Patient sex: M
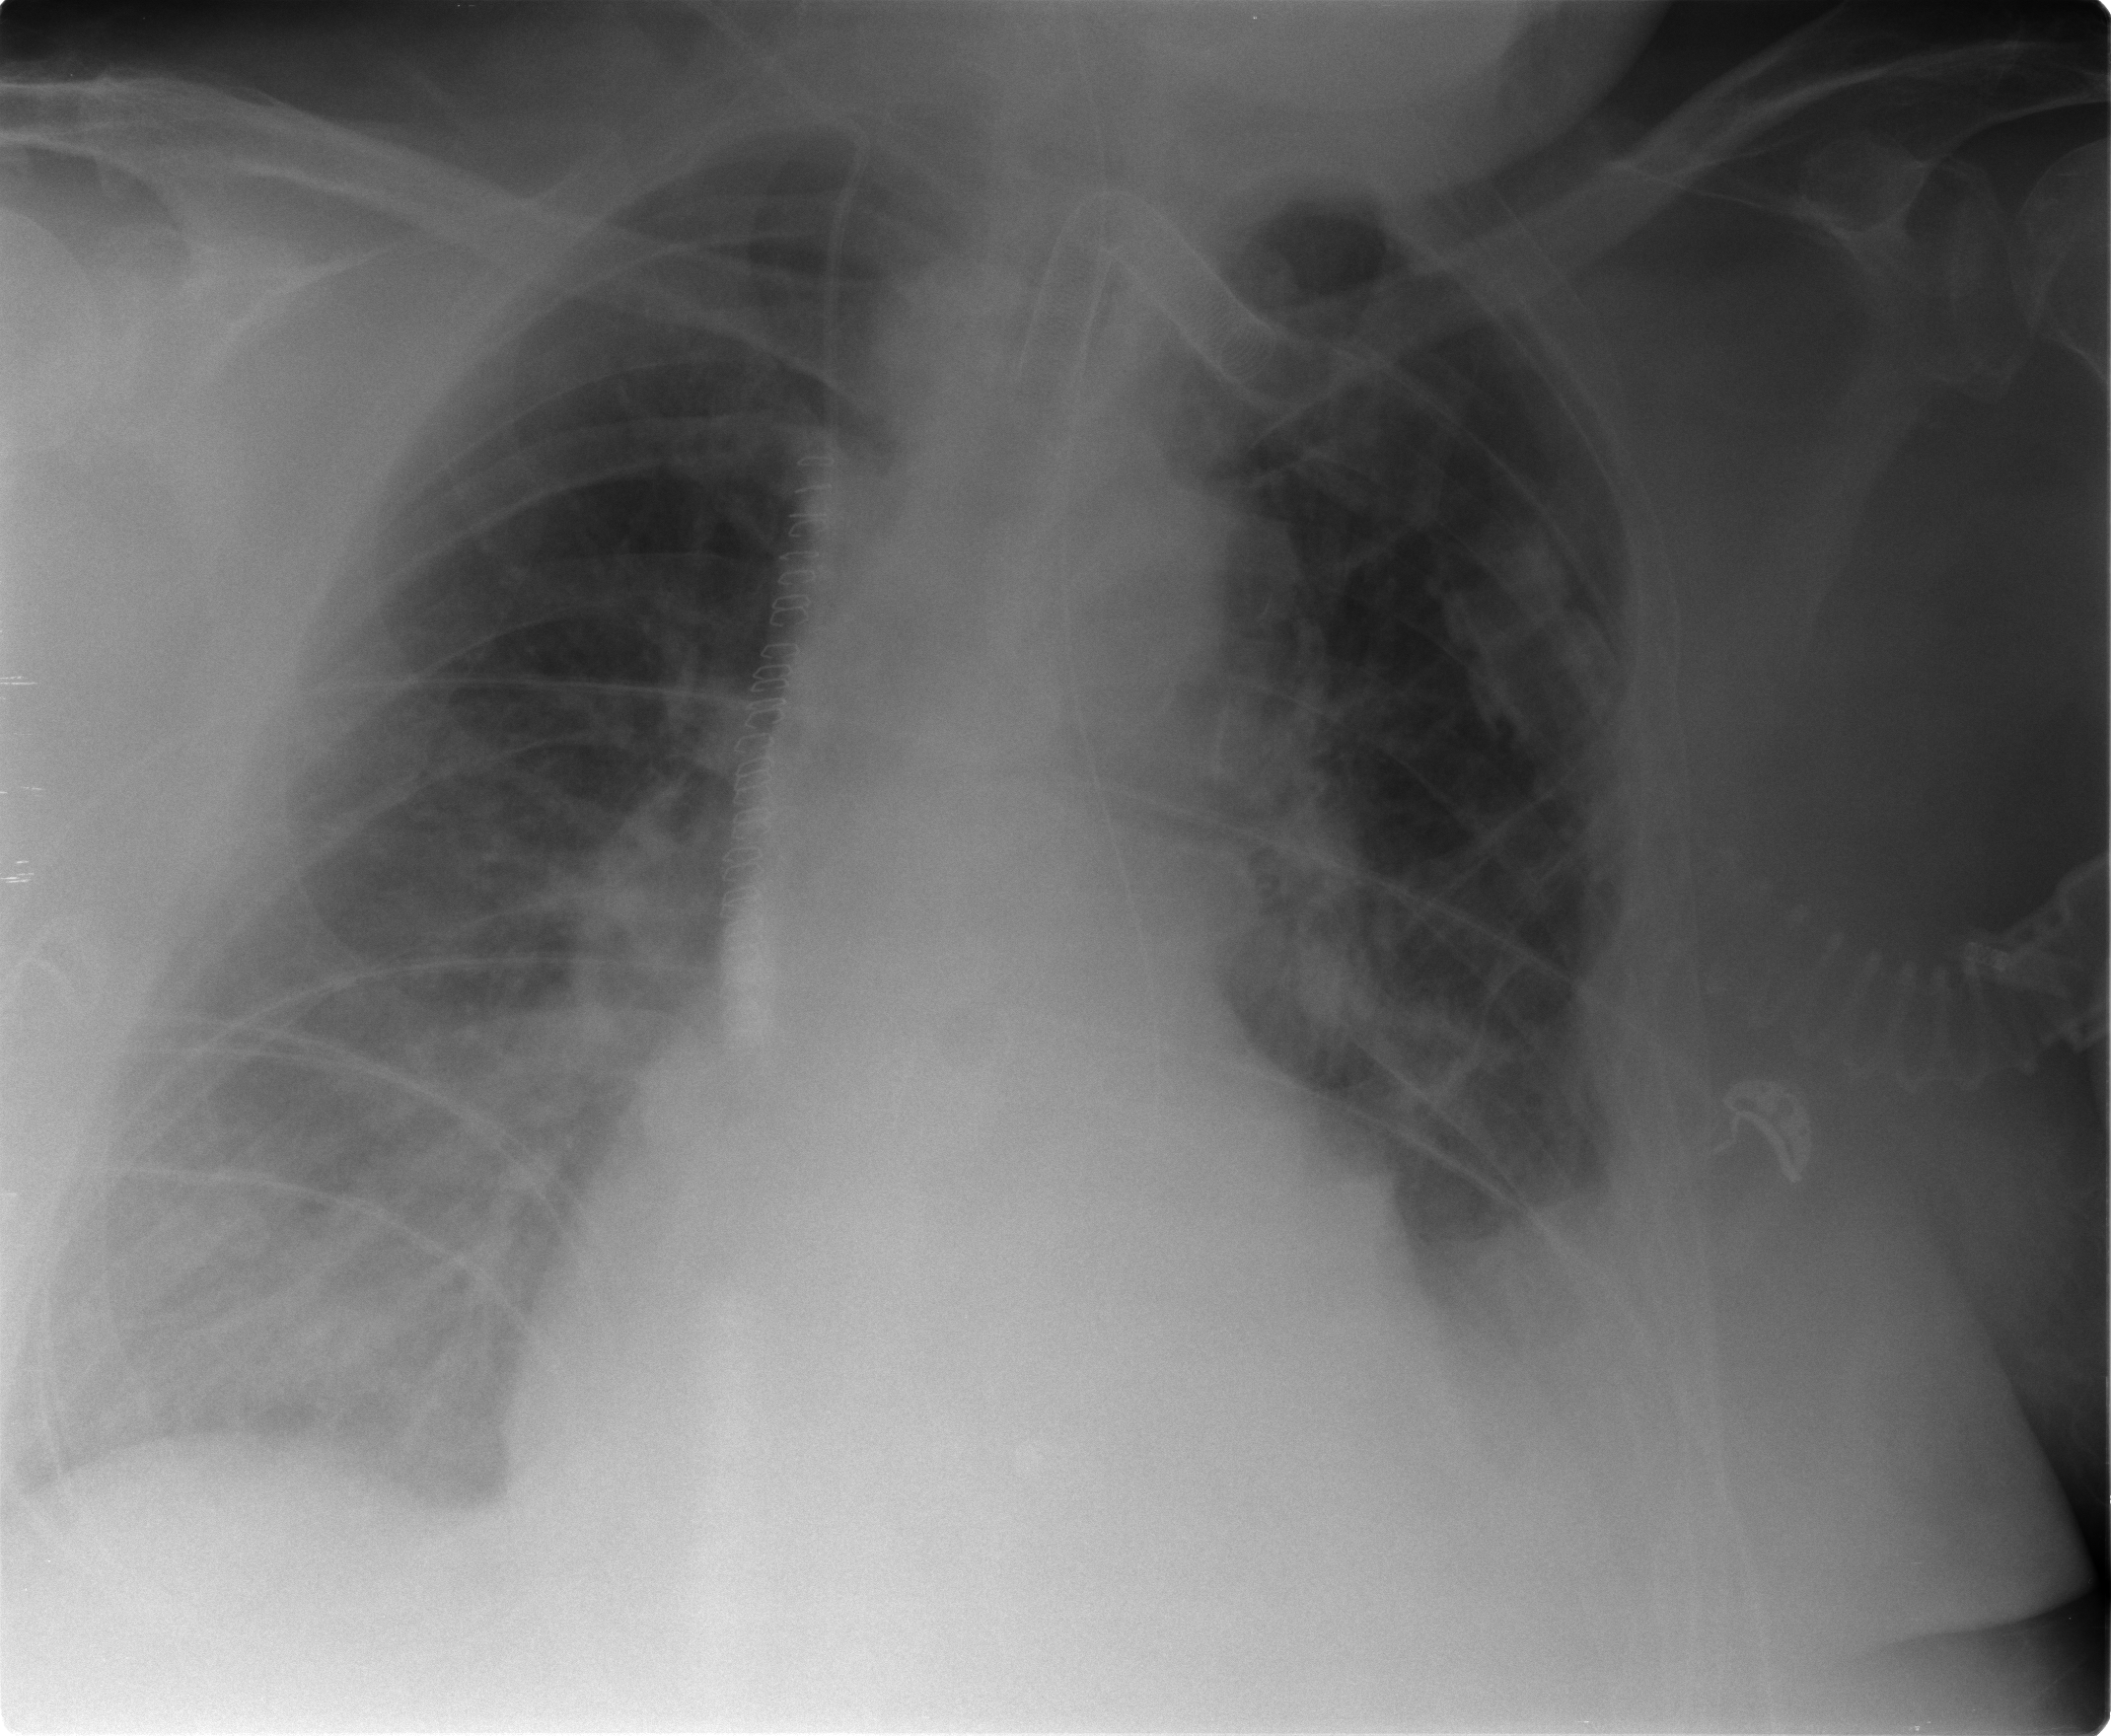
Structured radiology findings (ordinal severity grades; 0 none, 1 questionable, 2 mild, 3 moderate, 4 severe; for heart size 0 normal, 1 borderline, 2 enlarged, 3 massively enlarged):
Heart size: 2
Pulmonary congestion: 3
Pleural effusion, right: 0
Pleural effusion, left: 2
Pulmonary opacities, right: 0
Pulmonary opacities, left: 0
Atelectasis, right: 1
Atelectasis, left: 3